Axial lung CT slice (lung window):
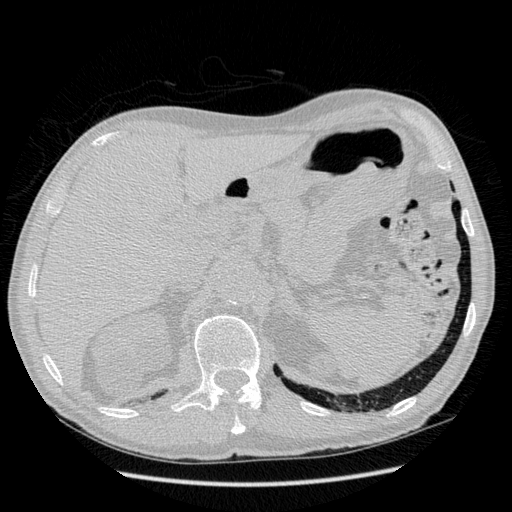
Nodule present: no